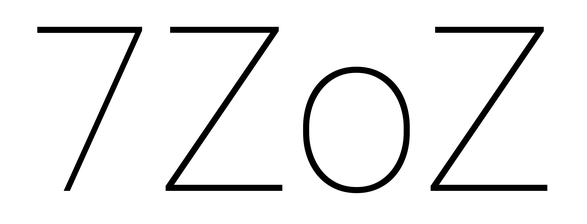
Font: Roboto_Thin